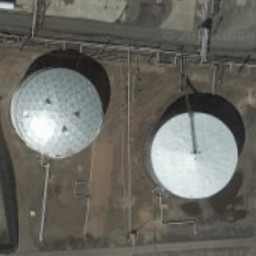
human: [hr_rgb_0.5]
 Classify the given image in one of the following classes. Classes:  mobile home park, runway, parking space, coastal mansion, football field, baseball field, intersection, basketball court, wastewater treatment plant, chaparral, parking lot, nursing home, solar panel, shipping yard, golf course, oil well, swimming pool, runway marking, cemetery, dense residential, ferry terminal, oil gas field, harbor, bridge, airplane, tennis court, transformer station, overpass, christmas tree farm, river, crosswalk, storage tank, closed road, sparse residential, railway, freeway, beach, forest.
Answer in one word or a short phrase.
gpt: storage tank